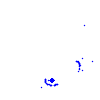
Particle: pion